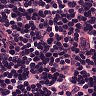
Metastatic tissue present: no